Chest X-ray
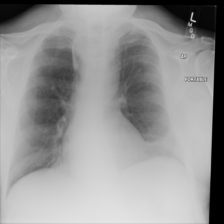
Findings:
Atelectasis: negative
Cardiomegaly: negative
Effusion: negative
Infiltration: negative
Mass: negative
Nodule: negative
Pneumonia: negative
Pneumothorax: negative
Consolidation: negative
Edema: negative
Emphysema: negative
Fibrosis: negative
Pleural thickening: negative
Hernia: negative